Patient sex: M
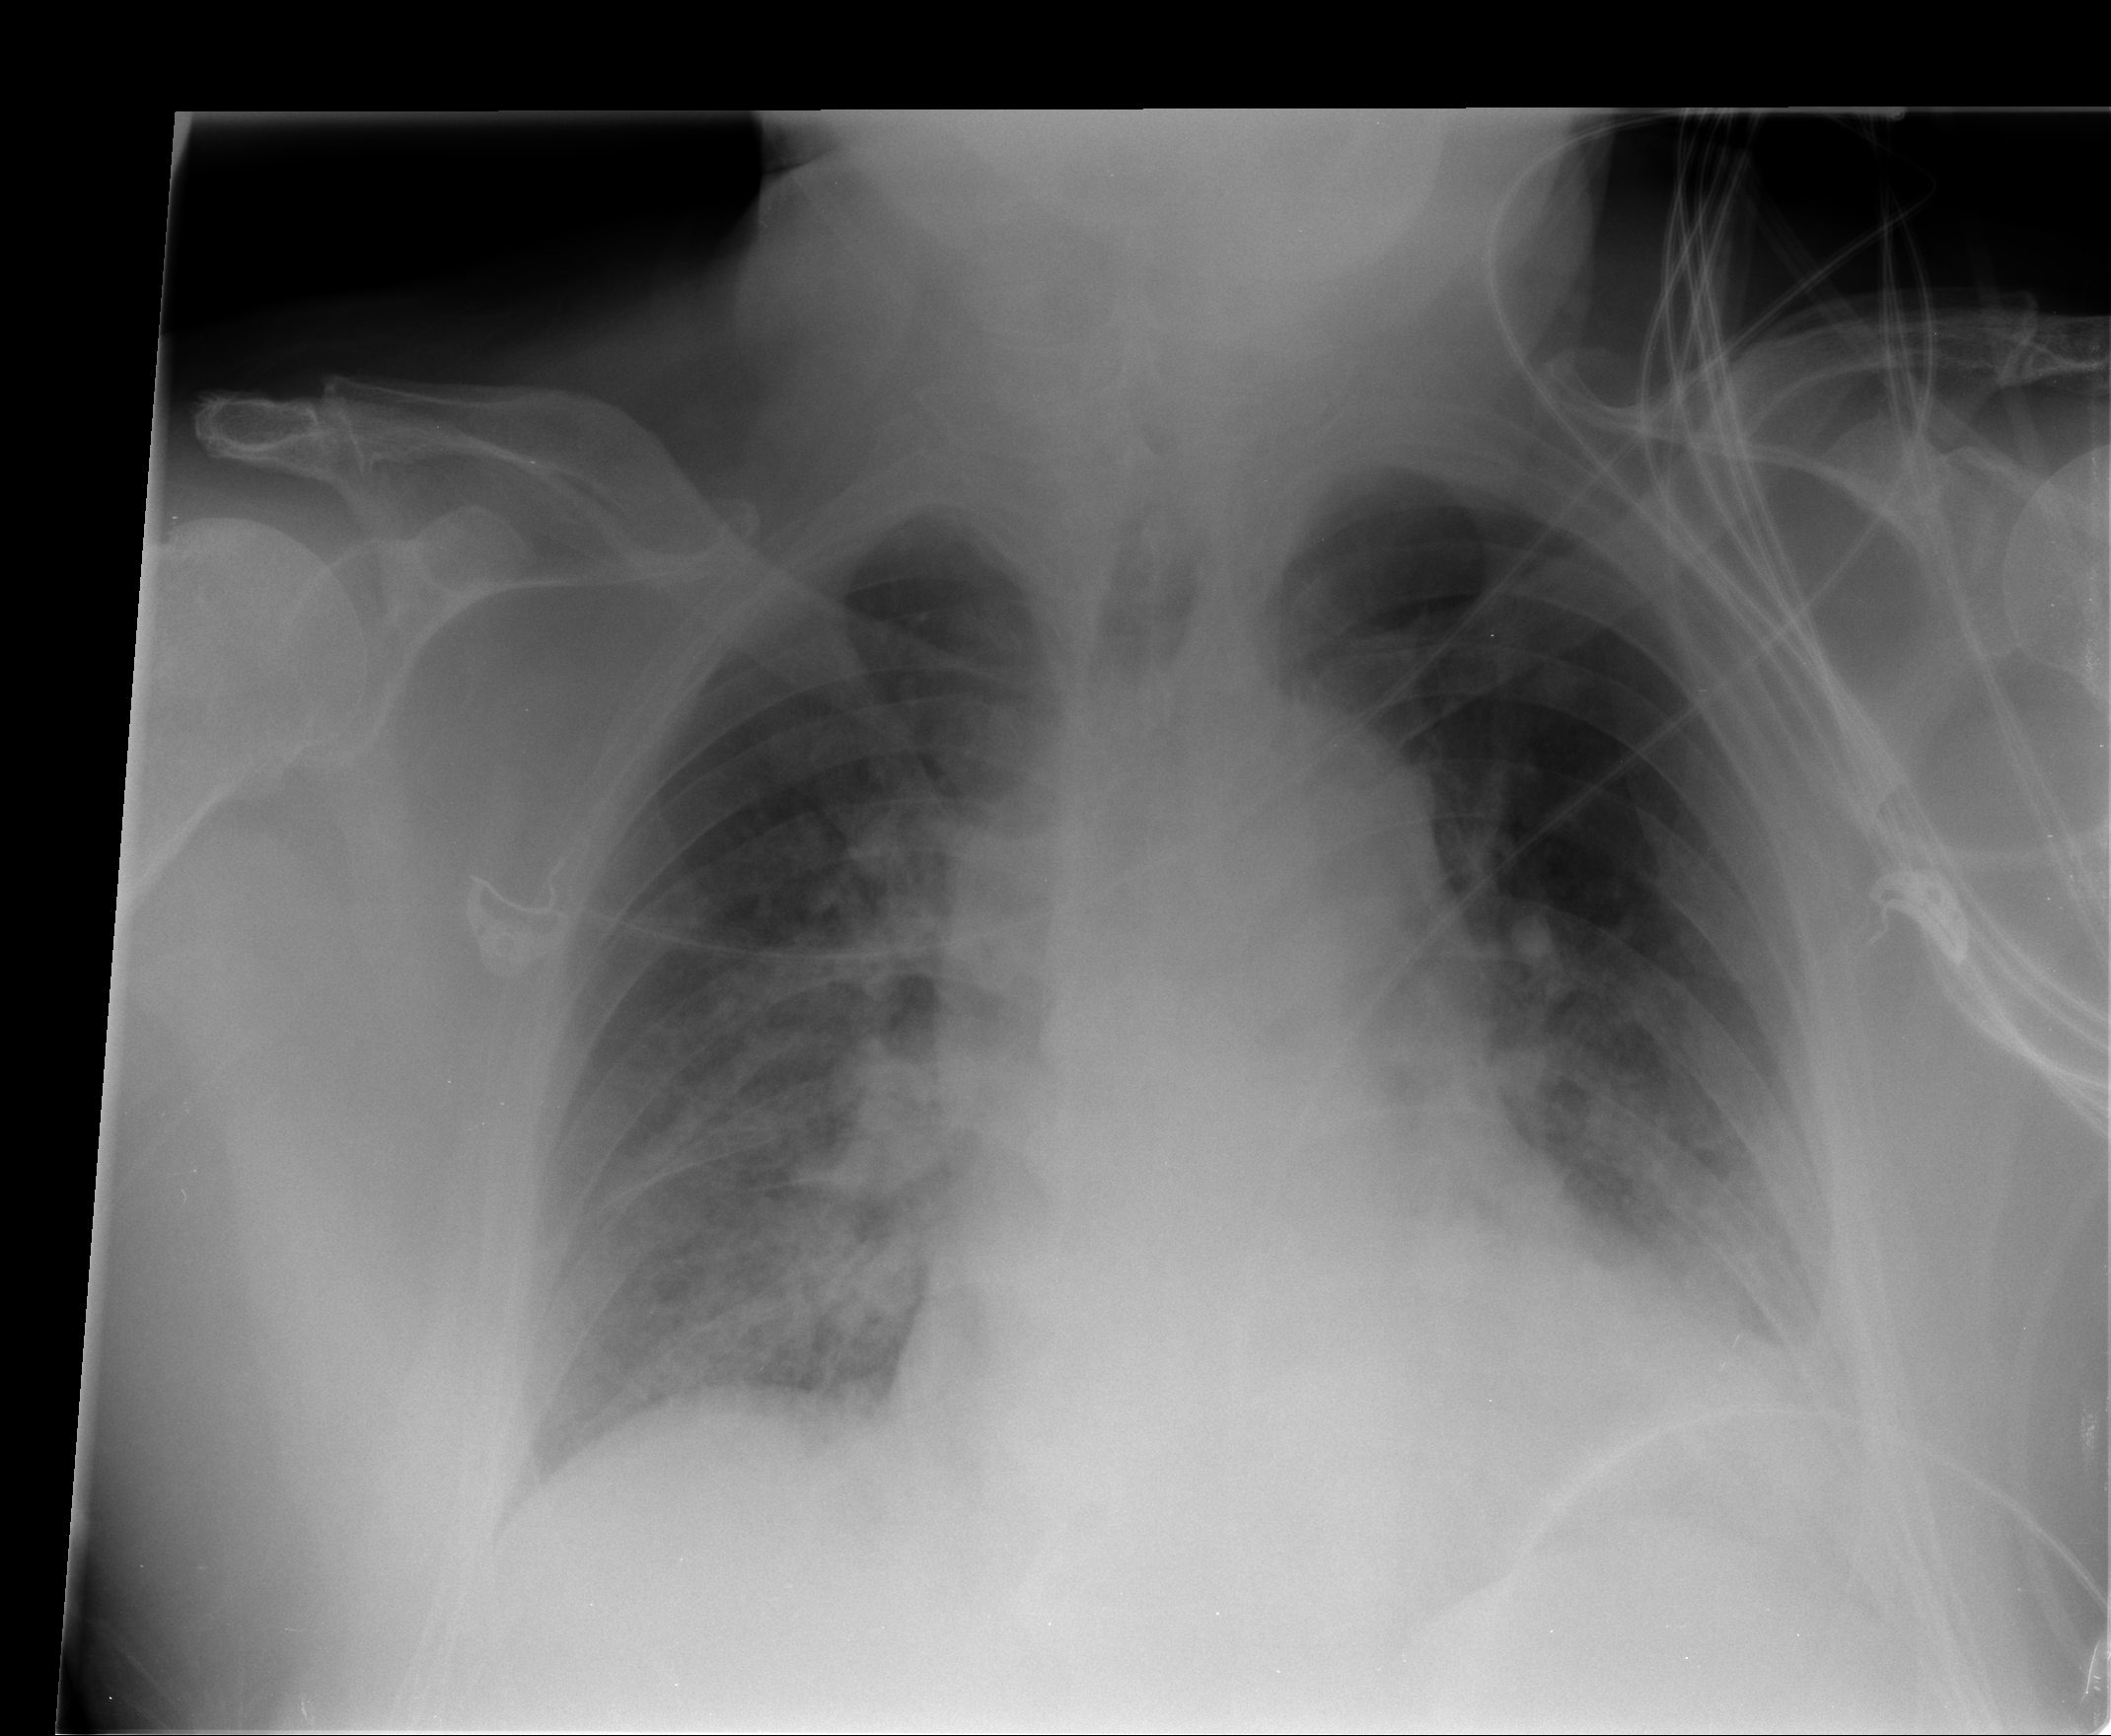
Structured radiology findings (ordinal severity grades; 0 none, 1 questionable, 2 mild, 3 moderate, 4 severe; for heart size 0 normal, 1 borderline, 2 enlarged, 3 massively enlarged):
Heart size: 2
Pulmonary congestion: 2
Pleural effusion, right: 2
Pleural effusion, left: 2
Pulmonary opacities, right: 2
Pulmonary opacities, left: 1
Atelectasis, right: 2
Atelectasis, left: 2